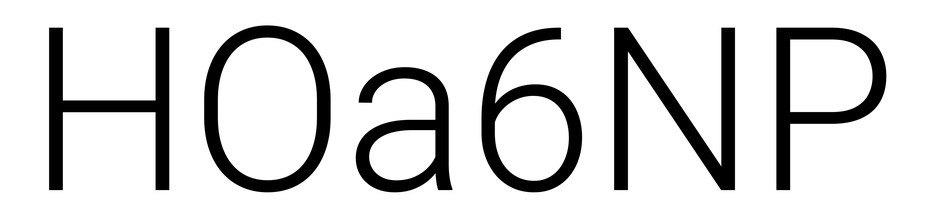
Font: Roboto_Light